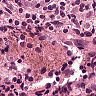
Metastatic tissue present: no